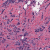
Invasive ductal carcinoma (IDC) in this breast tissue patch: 0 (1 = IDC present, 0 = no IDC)